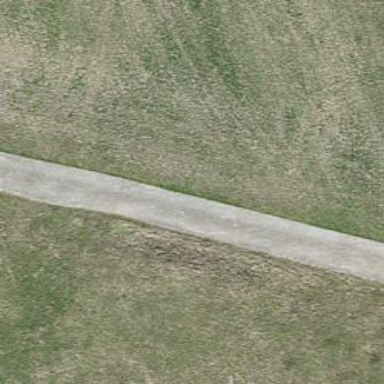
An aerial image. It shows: Gravel track with grade 2 tracktype.